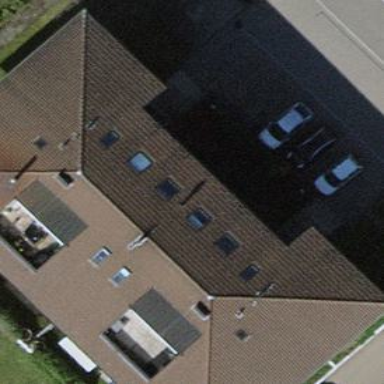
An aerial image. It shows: Building with hipped roof shape.